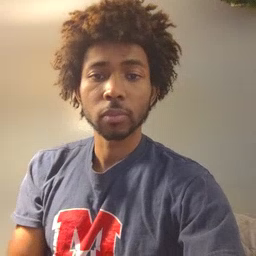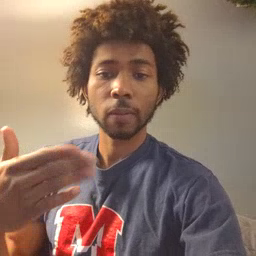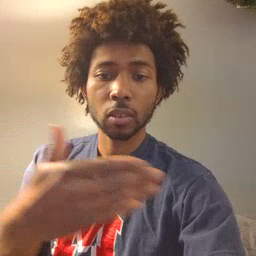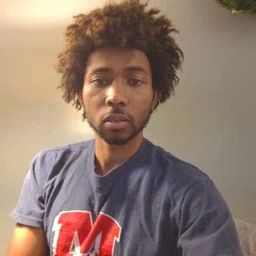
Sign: fish